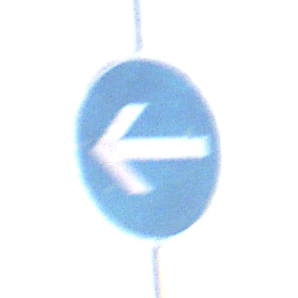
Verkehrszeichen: VorgeschriebeneFahrtrichtungHierLinks
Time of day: SunriseSunset
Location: Outdoor (Nature)
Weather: PartlyCloudy
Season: NotSpecified
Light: Natural